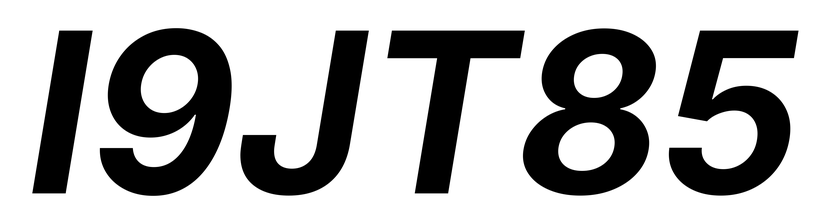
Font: Inter-Italic_Bold_Italic